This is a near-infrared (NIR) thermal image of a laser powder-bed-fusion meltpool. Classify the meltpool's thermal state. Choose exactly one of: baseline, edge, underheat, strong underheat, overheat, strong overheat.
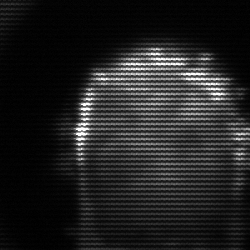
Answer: baseline